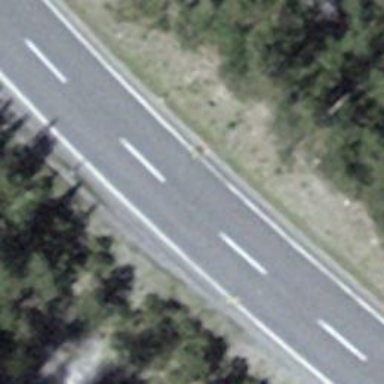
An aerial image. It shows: Asphalt road classified as primary highway.